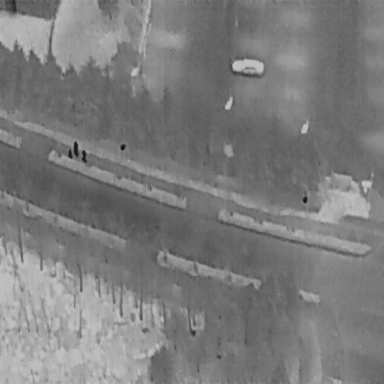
There are two Cars in the infrared image.